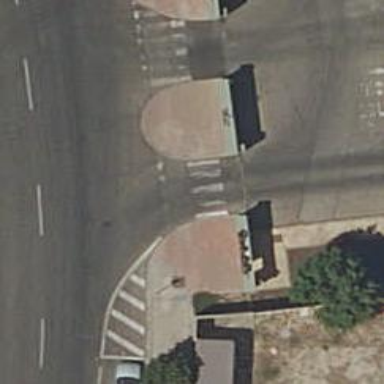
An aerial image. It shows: Uncontrolled zebra crossing on footway.